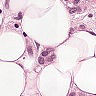
Metastatic tissue present: yes